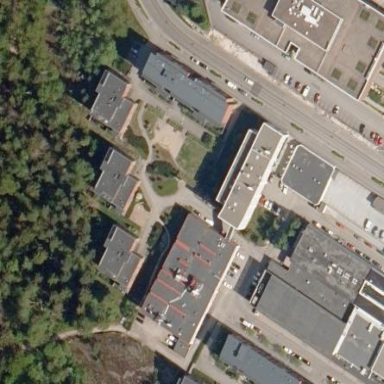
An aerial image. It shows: Office building.